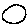
Label: circle